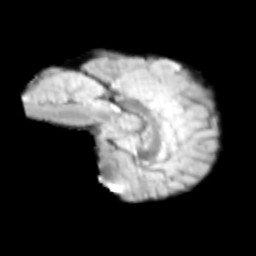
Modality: T2w
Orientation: sagittal
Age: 10
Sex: male
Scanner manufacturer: siemens
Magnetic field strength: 3 T
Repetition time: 3.8 s
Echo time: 0.07 s